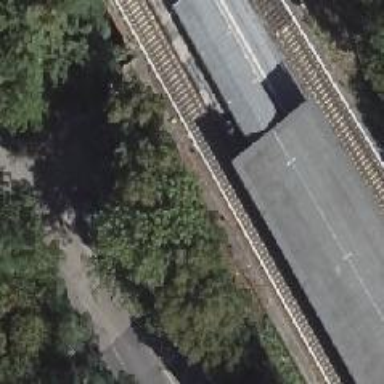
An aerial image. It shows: Railway signal.